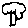
Label: tree